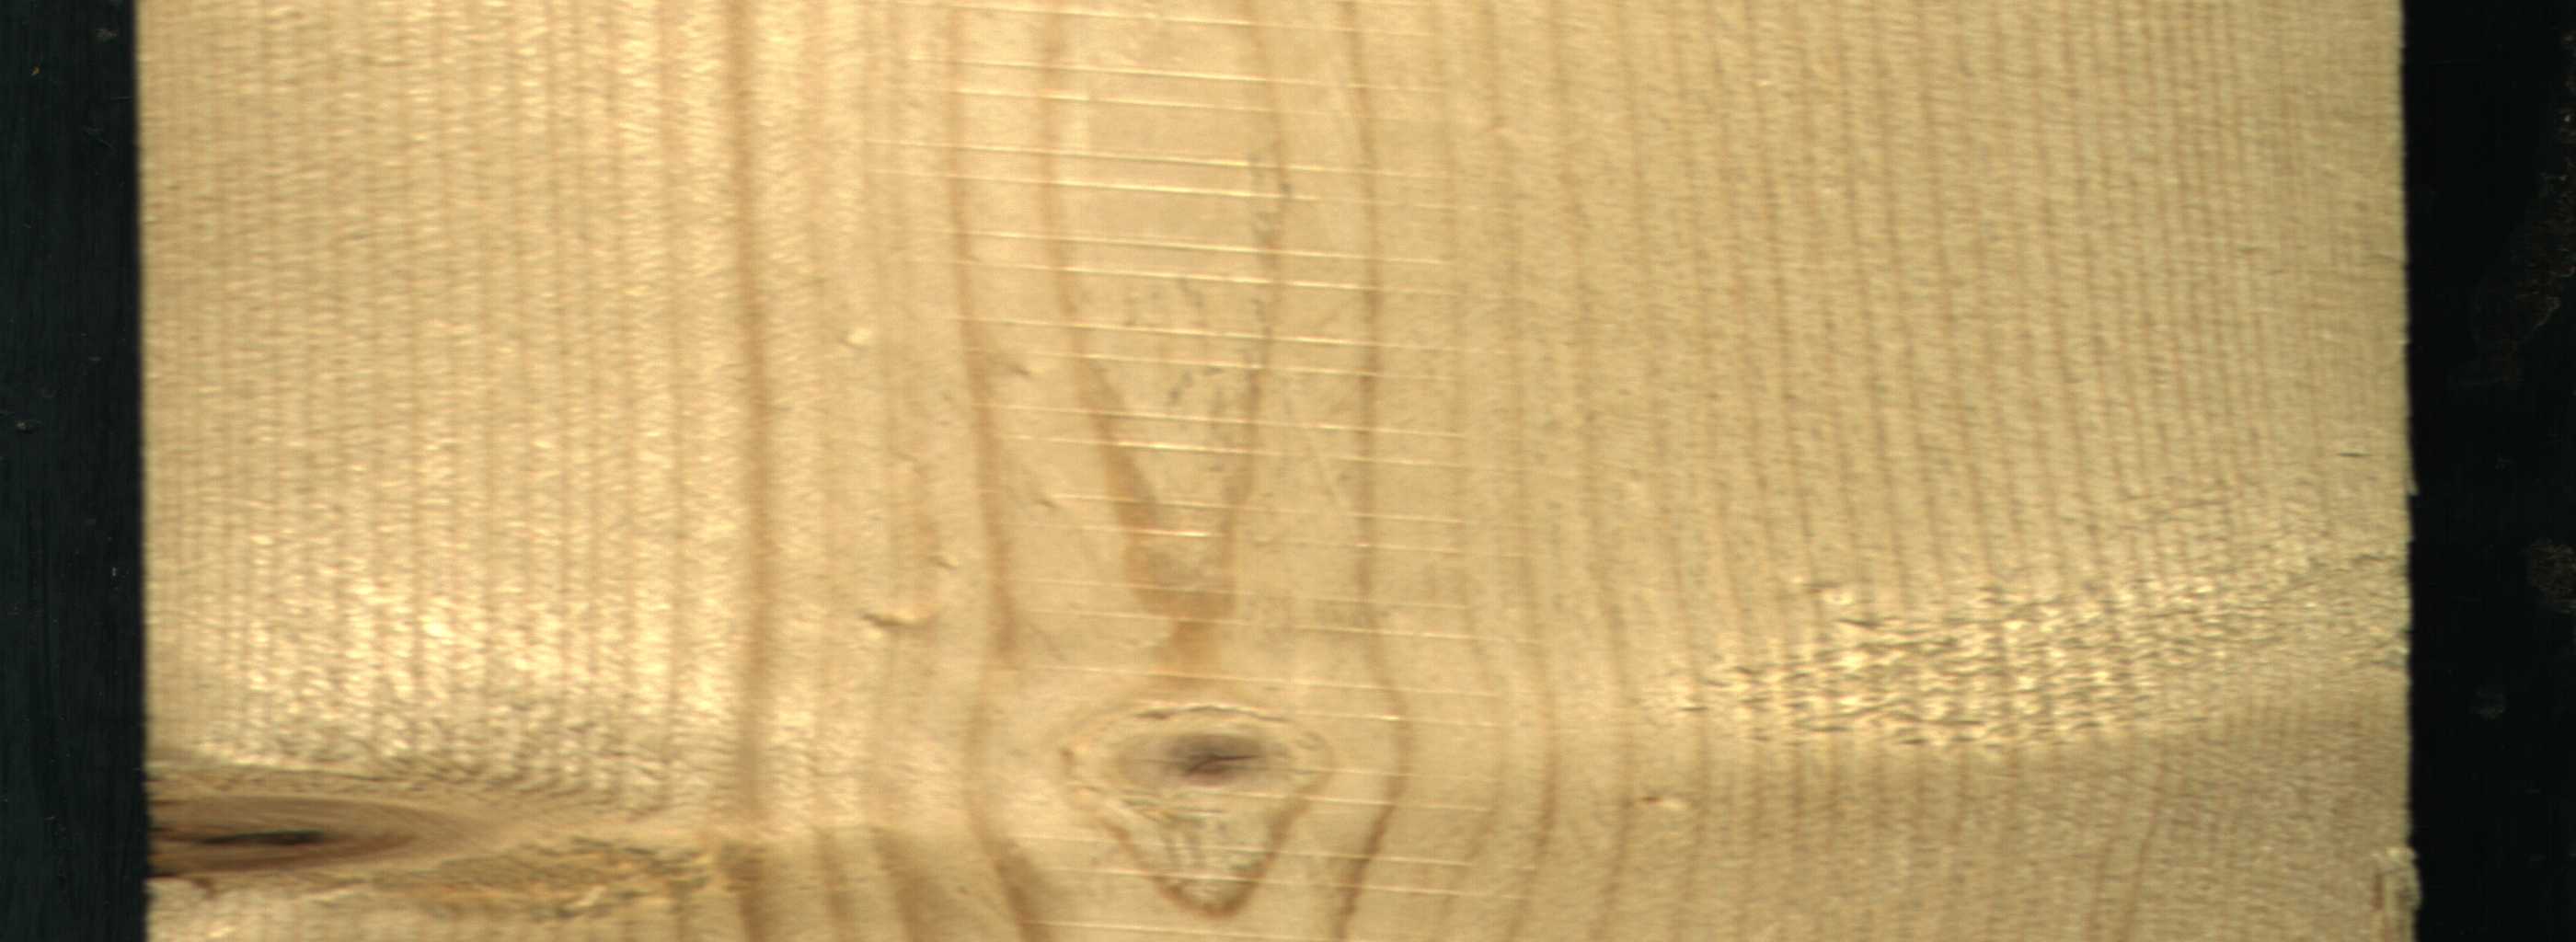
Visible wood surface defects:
Live_Knot
Live_Knot